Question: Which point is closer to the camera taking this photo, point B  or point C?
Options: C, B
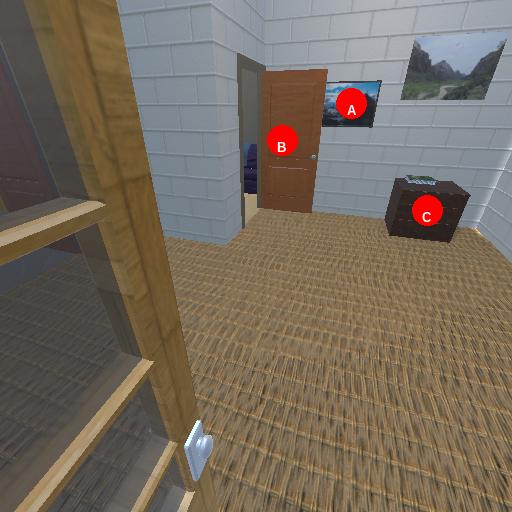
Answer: C